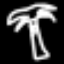
Label: palm tree